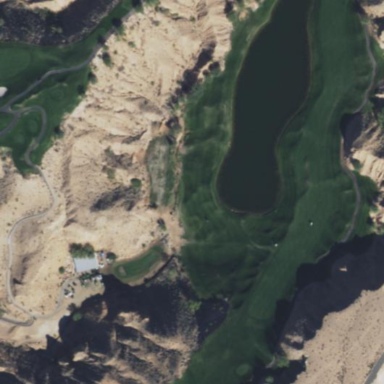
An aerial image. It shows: Rough area on grassy golf course.